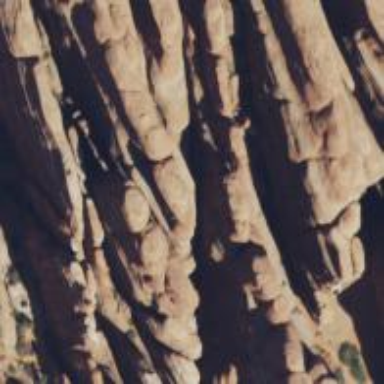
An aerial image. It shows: Cliff in nature.